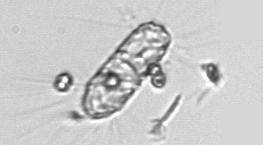
Label: Corethron_hystrix